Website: crate-barrel
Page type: delivery-shipping
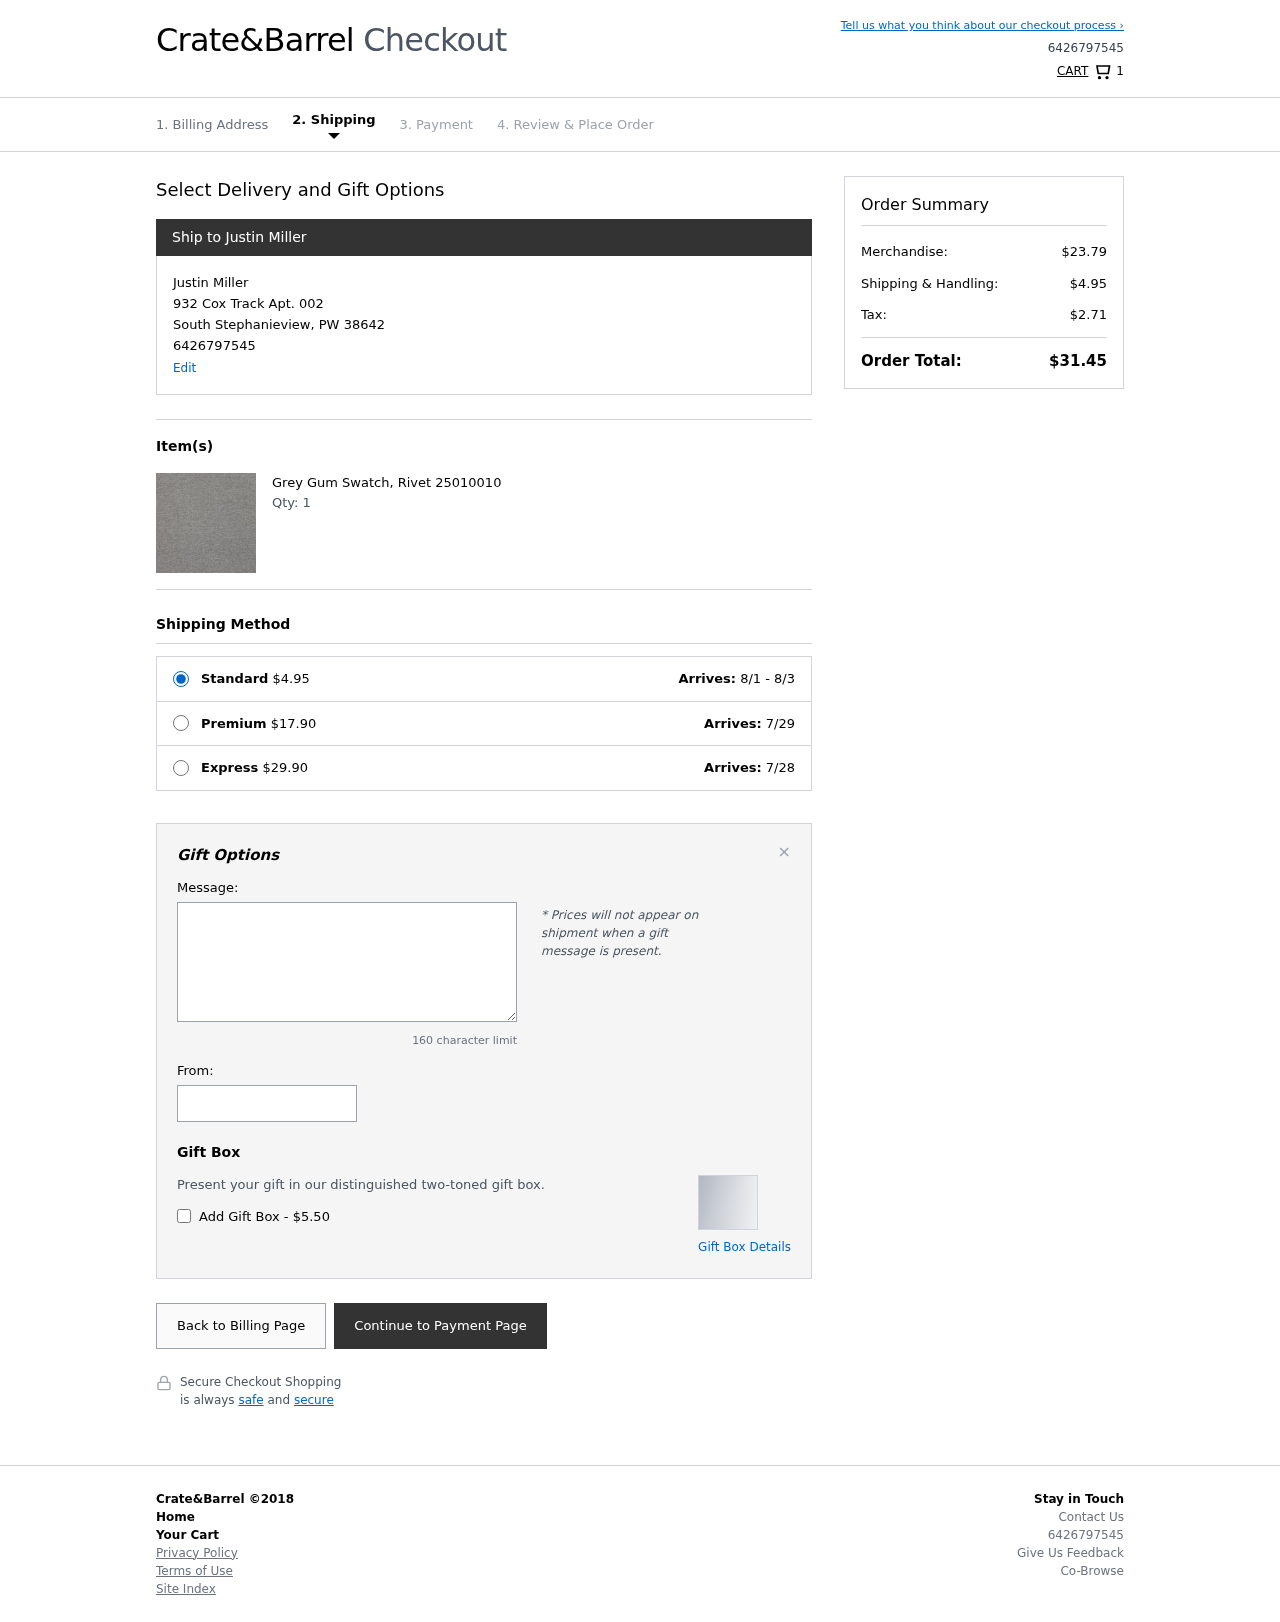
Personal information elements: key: PII_CITY
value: South Stephanieview
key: PII_FULLNAME
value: Justin Miller
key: PII_PHONE
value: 6426797545
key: PII_POSTCODE
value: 38642
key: PII_STATE_ABBR
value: PW
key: PII_STREET
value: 932 Cox Track Apt. 002
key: PII_FIRSTNAME
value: Justin
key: PII_LASTNAME
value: Miller
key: PII_FULLNAME2
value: Justin Miller
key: PII_FULLNAME3
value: Justin Miller
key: PII_FIRSTNAME2
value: Justin
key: PII_FIRSTNAME3
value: Justin
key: PII_LASTNAME2
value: Miller
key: PII_LASTNAME3
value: Miller
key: PII_FIRSTNAME_DERIVED
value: Justin
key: PII_LASTNAME_DERIVED
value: Miller
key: PII_FULLNAME_DERIVED
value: Justin Miller
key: PII_NAME_FULL_DERIVED
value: Justin Miller
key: PII_PHONE_LINE
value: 7545
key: PII_PHONE_SUFFIX
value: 7545
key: PII_PHONE2
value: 6426797545
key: PII_PHONE3
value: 6426797545
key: PII_PHONE_NUMERIC
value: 6426797545
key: PII_PHONE_LINE_NUMERIC
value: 7545
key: PII_PHONE_SUFFIX_NUMERIC
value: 7545
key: PII_PHONE2_NUMERIC
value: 6426797545
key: PII_PHONE3_NUMERIC
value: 6426797545
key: PII_PHONE_DIGITS
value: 6426797545
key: PII_PHONE_LAST4
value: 7545
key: PII_GIFT_MESSAGE
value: Happy birthday, Debbie! I know you’ve been looking for a little something to brighten your style, so I thought this swatch would be perfect for you. Can’t wait to see you rock it!
Justin
Product elements: key: PRODUCT1_NAME
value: Grey Gum Swatch, Rivet 25010010
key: PRODUCT1_QUANTITY
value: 1
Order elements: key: ORDER_NUM_ITEMS
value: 1
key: ORDER_SHIPPING_COST
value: $4.95
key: ORDER_DELIVERY_DATE
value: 8/1 - 8/3
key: PREMIUM_SHIPPING_COST
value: $17.90
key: PREMIUM_DELIVERY_DATE
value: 7/29
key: EXPRESS_SHIPPING_COST
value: $29.90
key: EXPRESS_DELIVERY_DATE
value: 7/28
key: ORDER_SUBTOTAL
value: $23.79
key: ORDER_SHIPPING_COST2
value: $4.95
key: ORDER_TAX
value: $2.71
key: ORDER_TOTAL
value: $31.45